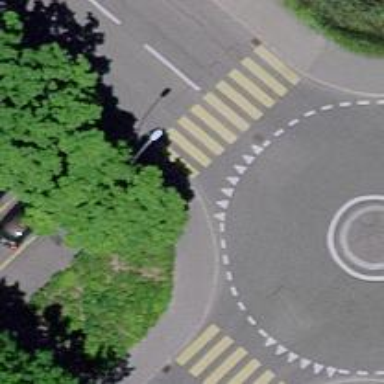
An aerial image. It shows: Kerb serving as barrier.